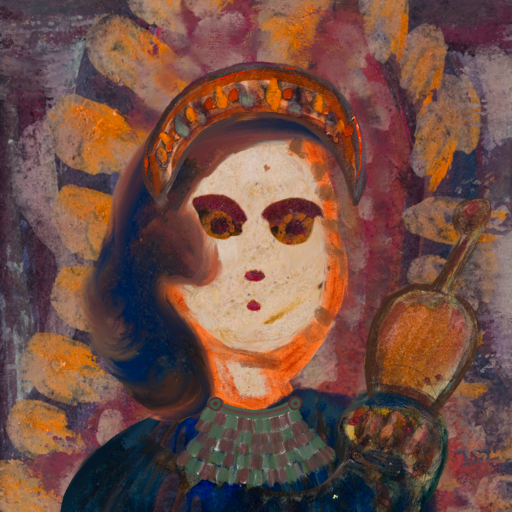
Background: Doll, Head And Neck Front: Rupkatha, Face Front: Doll, Bust: Pipe, Hair Front: Mother_And_Son_Son, Head Accessory: Hypocrite, Second Necklace: After_Raid, Necklace: Blank, Baby: Blank